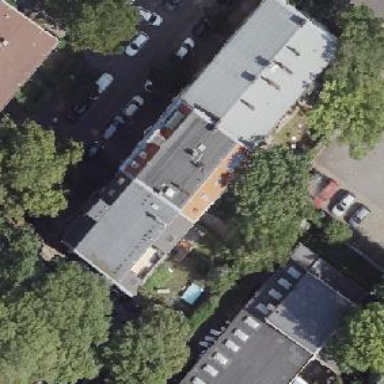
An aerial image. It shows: Half-hipped roof on apartment building.